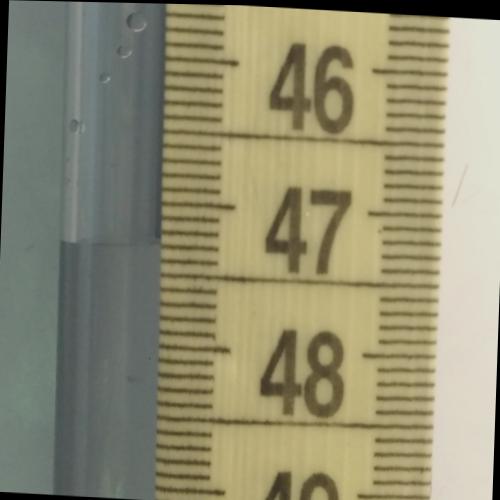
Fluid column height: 47.3 cm